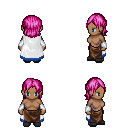
a pixel art fantasy rpg character, female body template, human, dark skin, white trimmed cape, robe skirt, pink long bangs hairstyle, white cloth bracers, gray slippers, four views (front, back, left, right), 2x2 character sprite sheet, small pixel art, hard edges, no anti-aliasing